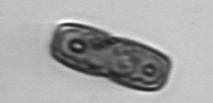
Label: Ephemera